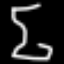
Label: hourglass